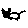
Label: cat